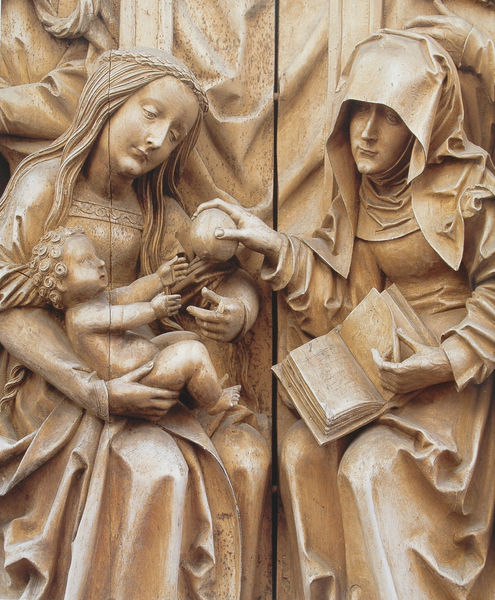
Titel: Hochaltar, Mittelschrein, Heilige Sippe, Anna Selbdritt
Künstler: Daniel Mauch
Standort: Bieselbach
Institution: Kapelle hl. Franziskus Xaverius
Schlagwörter: akt, hand, nackt, umhang, frauen, sitzen, ausschnitt, braun, finger, frau, frisur, geste, haar, holz, kleid, kleider, marmor, nase, tür, schleier, tuch, ball, haube, leute, gesichter, jung, arme, bibel, blicke, falten, stein, hände, figur, gewand, haare, mantel, tücher, gewänder, kind, mutter, blatt, locken, zart, frucht, skulptur, statue, apfel, kopfbedeckung, relief, taille, holzschnitt, liebe, zwei, mieder, baby, figuren, spielen, zwei frauen, kopftuch, detail, lesen, faltenwurf, plastik, schoß, zeigen, zierlich, foto, fotografie, photographie, spiel, buch, religion, dom, amme, geben, plastisch, seite, greifen, kugel, geschenk, hauben, kranz, holzschnit, altar, schnitzerei, photo, fragment, ein, skulpturen, statuen, farbfoto, christus, jesus, pieta, mittelalter, elisabeth, heilige, heilig, maria, aufgeschlagen, madonna, magdalena, riß, aufnahme, geschnitzt, hölzern, schnitzwerk, anna, spielzeug, elfenbein, blättern, weltkugel, hochrelief, jesuskind, retabel, schnitzaltar, freundin, schnitzarbeit, riemenschneider, hesuskind, kirchentür, halbplastik, frau mutter, ei, 1300, finegr, magsalena